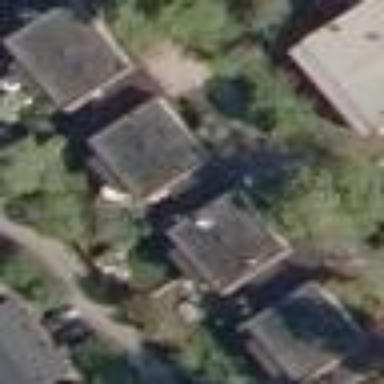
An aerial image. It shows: Terrace building.